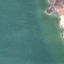
Land use / land cover class: SeaLake